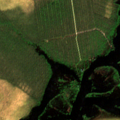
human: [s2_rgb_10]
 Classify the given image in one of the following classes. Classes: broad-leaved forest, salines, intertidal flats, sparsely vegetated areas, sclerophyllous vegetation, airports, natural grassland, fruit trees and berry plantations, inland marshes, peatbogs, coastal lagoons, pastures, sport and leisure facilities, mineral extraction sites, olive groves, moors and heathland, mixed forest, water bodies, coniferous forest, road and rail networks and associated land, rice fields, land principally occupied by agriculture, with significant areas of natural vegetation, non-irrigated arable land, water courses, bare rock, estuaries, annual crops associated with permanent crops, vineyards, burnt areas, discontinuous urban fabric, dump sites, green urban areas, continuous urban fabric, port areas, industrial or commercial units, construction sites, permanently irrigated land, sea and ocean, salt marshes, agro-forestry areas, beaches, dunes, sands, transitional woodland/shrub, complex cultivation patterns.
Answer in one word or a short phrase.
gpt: coniferous forest, peatbogs, water courses